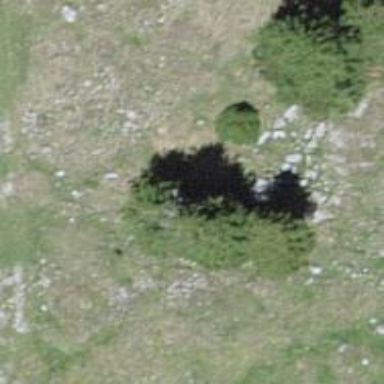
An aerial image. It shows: Needle-leaved tree in natural setting.